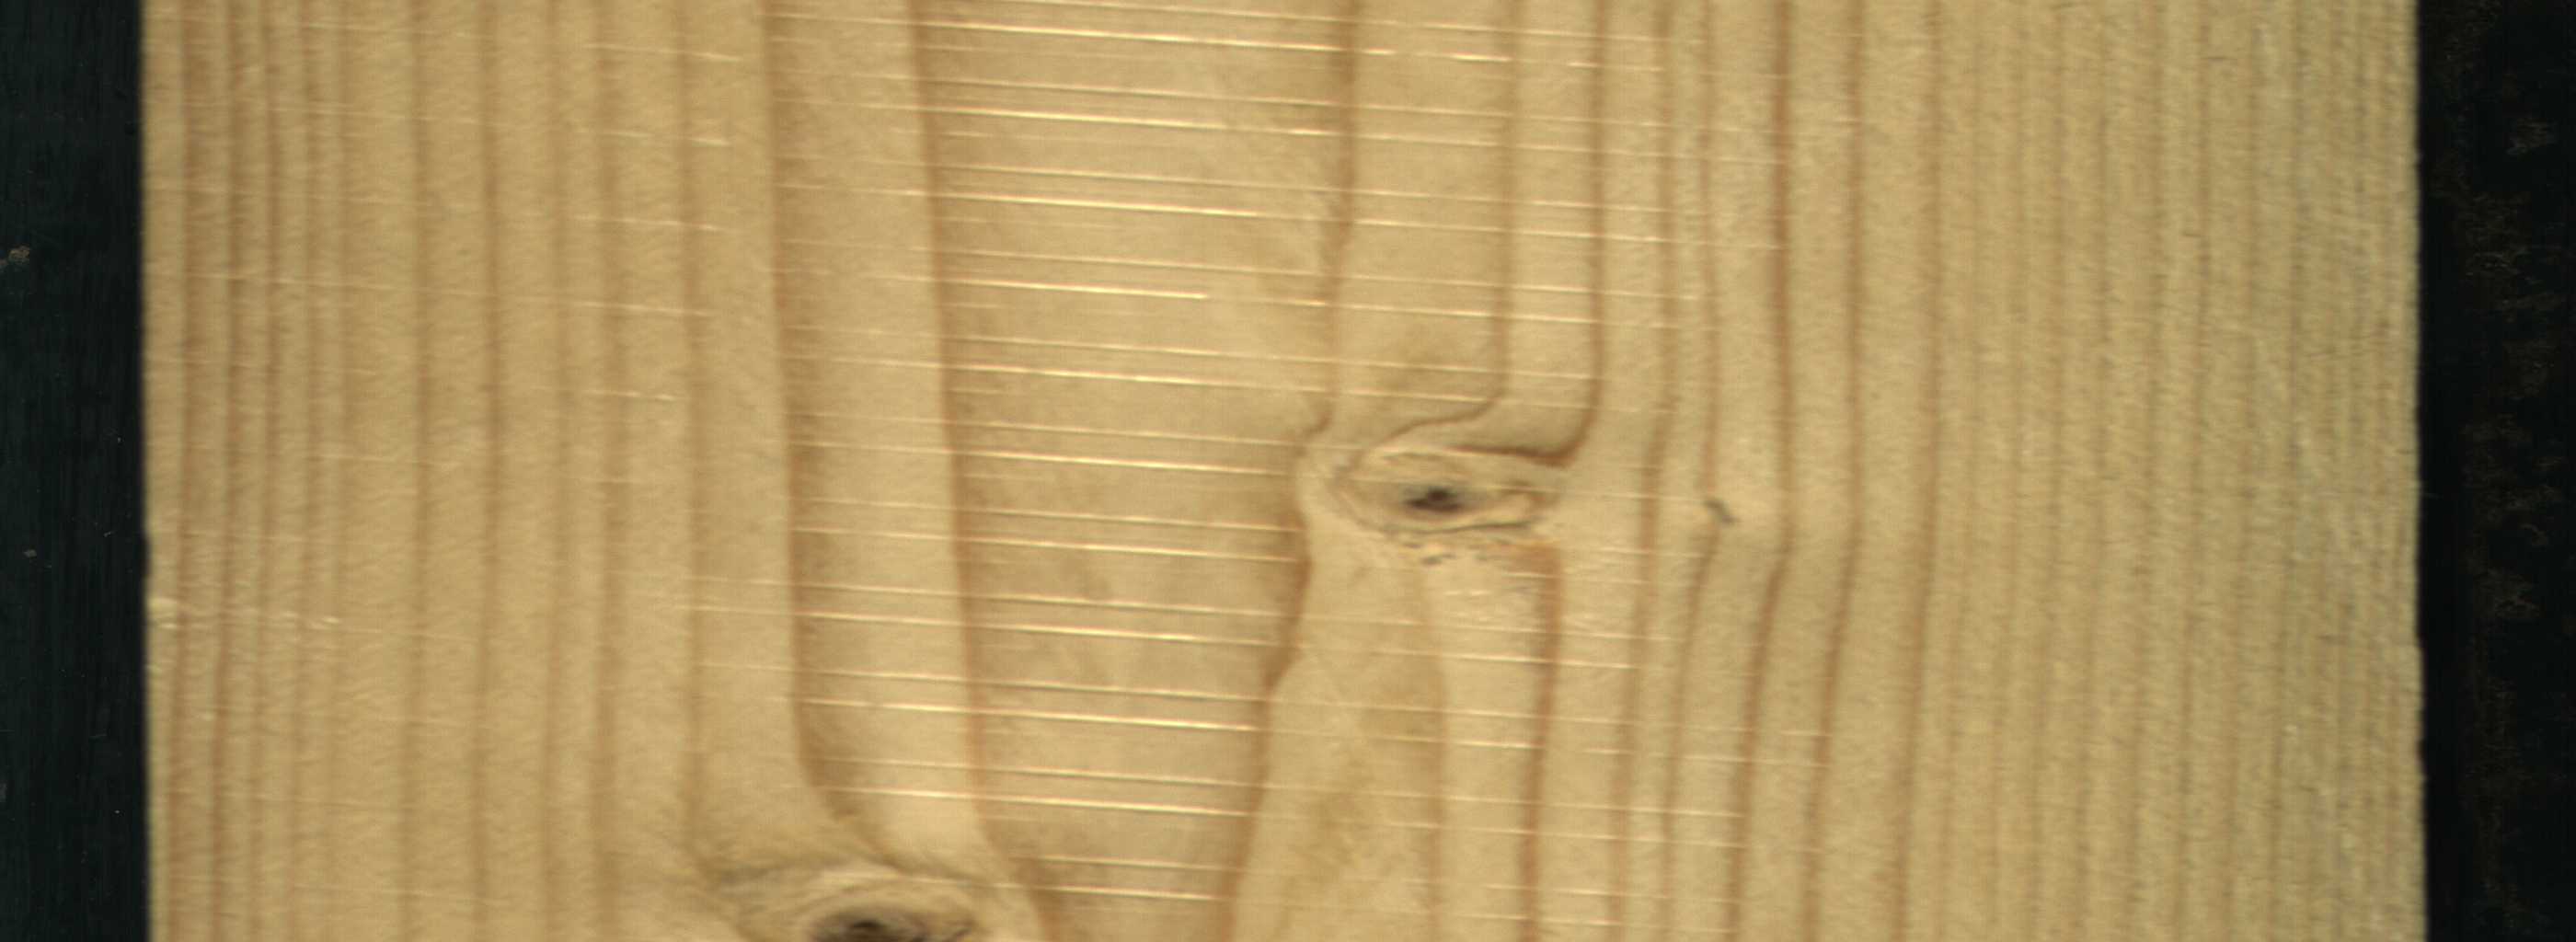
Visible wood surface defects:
Live_Knot
Live_Knot